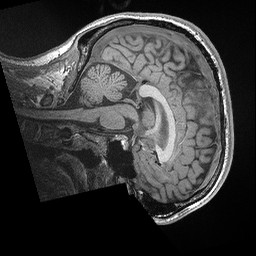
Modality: T1w
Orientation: sagittal
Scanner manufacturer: siemens
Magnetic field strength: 3 T
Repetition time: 2.3 s
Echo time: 0.00298 s